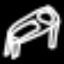
Label: bed